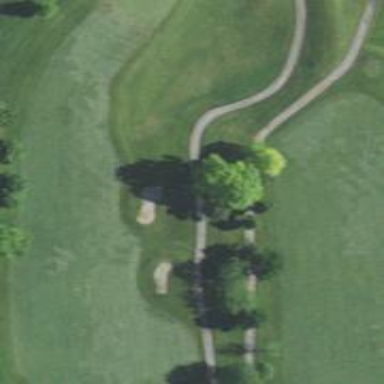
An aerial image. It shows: Golf cartpath that is also road path.